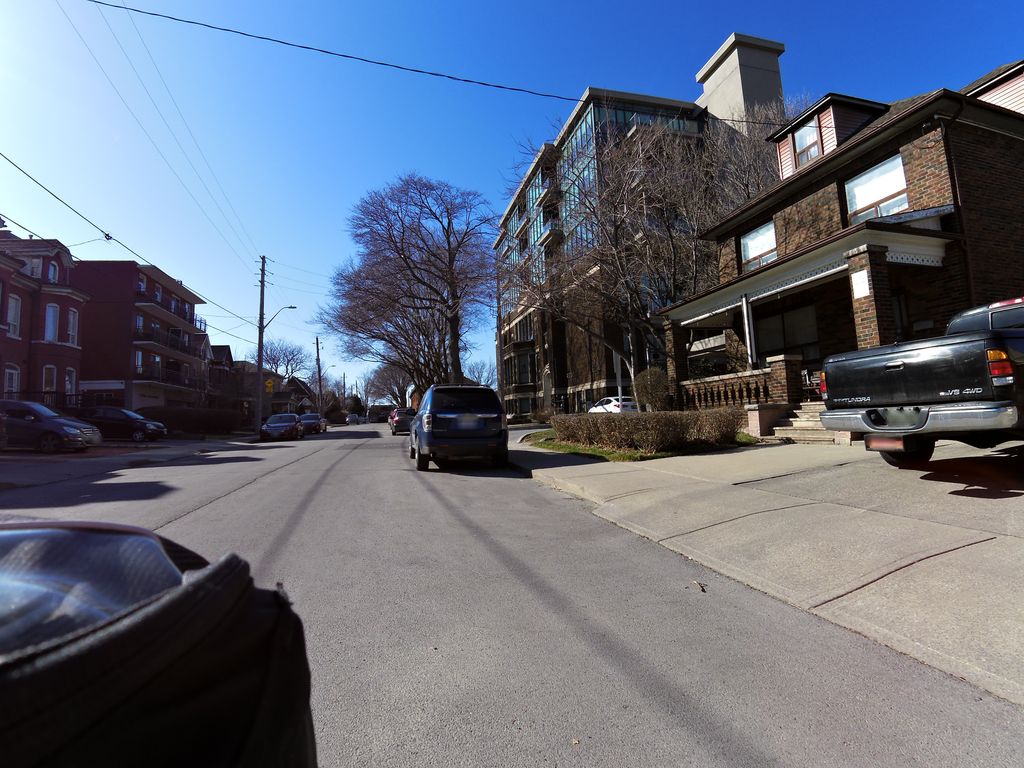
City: hamilton